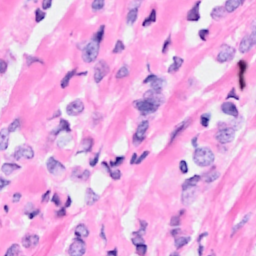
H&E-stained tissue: Breast